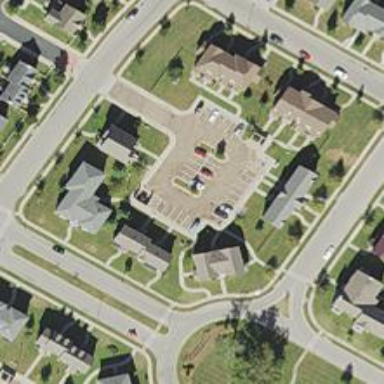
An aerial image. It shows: Living street.